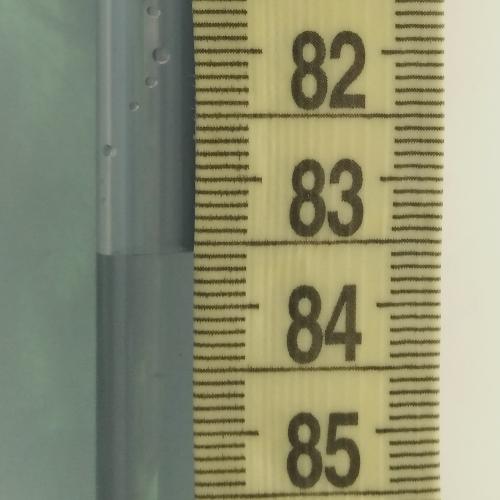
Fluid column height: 83.6 cm